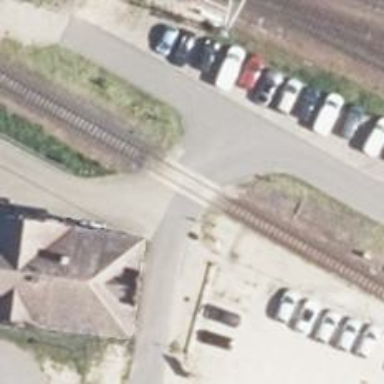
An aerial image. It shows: Level crossing with saltire marking.